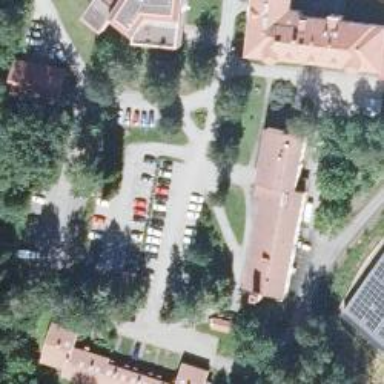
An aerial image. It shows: Parking area.